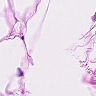
Metastatic tissue present: no